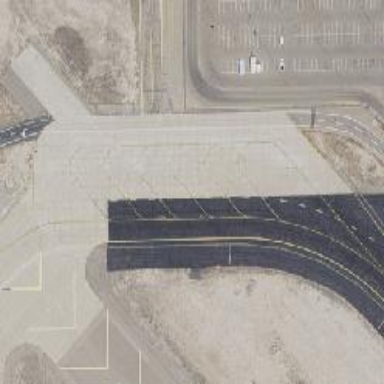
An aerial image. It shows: View of taxiway at the airport.